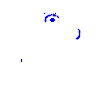
Particle: kaon